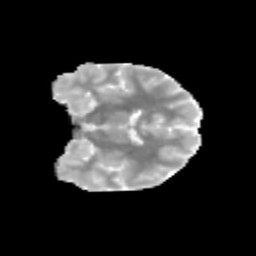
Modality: MD
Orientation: coronal
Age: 12
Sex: female
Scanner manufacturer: siemens
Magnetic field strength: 3 T
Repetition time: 3.8 s
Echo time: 0.07 s